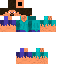
A male human skin with medium skin, wearing brown long hair dressed in a blue tshirt and blue shorts, featuring a closed mouth.